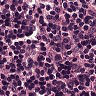
Metastatic tissue present: no